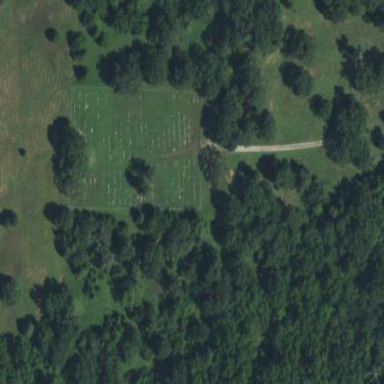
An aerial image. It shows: Cemetery.